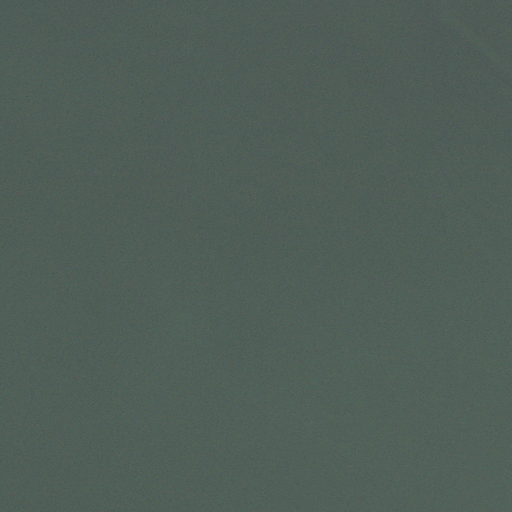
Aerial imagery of bar in Wisconsin named Stevens Reef containing only open water